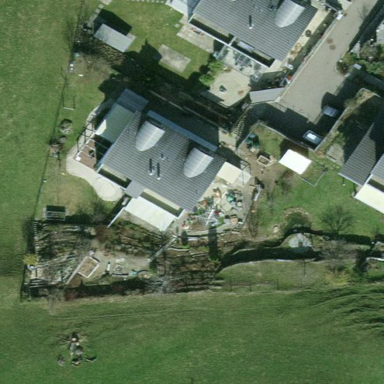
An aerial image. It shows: Semidetached house with skillion roof shape.